Question:
I have been trying to the sql query for the columns in the red box, any assistance would be helpful.
I tried this query:
'''
SELECT
Employees.LastName,
Employees.FirstName,
Region.RegionDescription
FROM
(
(
(Employees
LEFT JOIN
EmployeeTerritories
ON Employees.EmployeeID = EmployeeTerritories.EmployeeID)
LEFT JOIN
Territories
ON EmployeeTerritories.EmployeeID = Territories.TerritoryID)
LEFT JOIN
Region
ON Territories.RegionID = Region.RegionID
);
'''
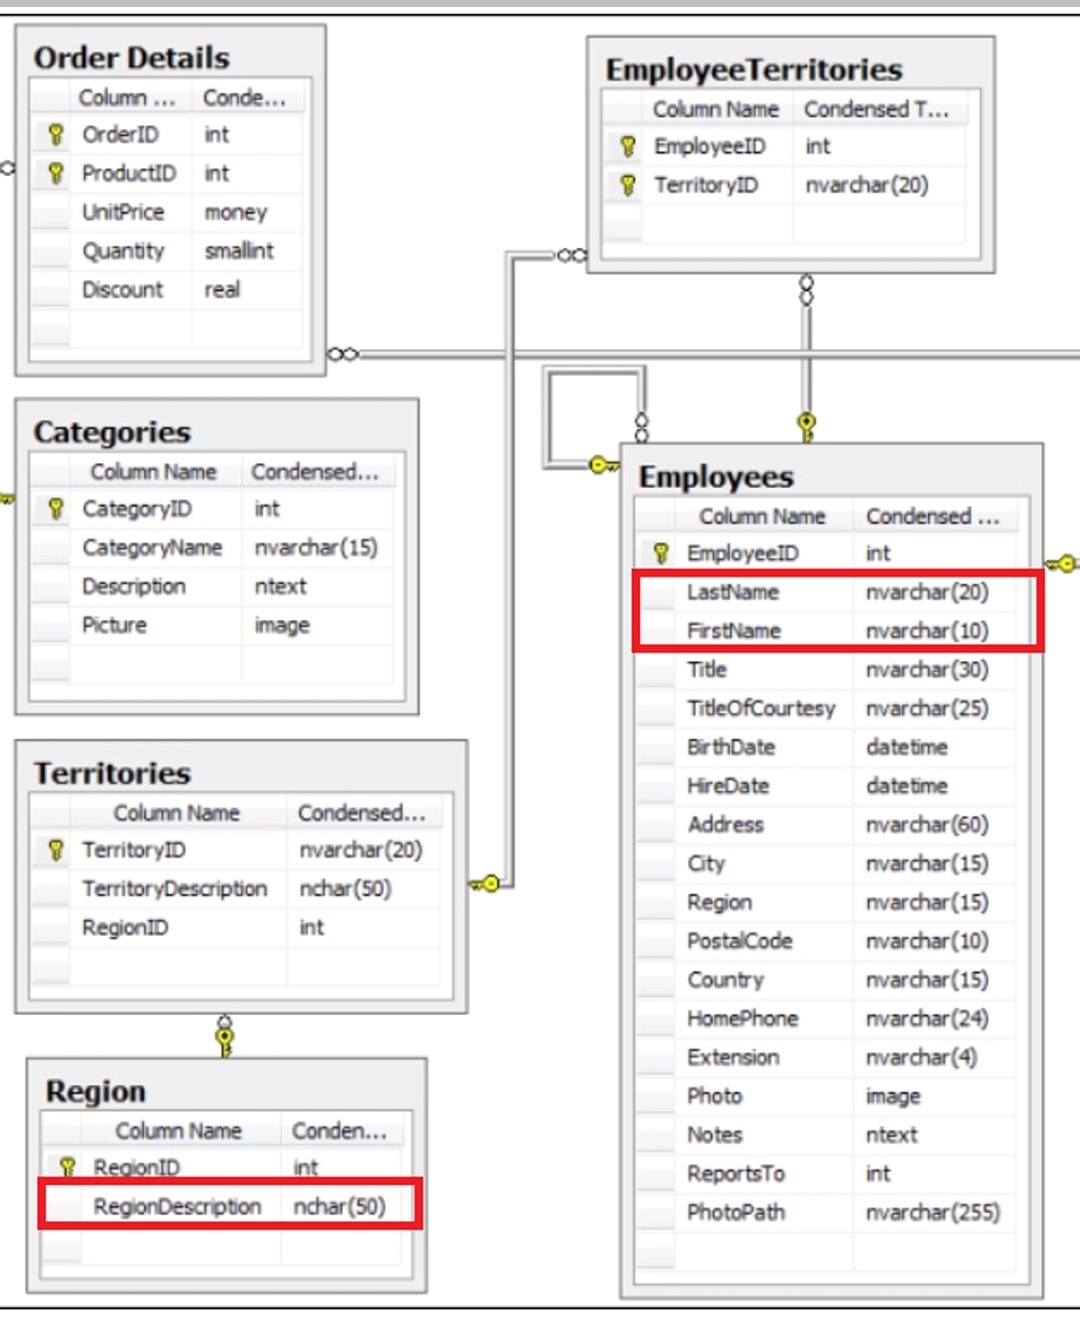
Answer: Your join with Territories was on EmployeeID '(EmployeeTerritories.EmployeeID = Territories.TerritoryID)', but should be on 'EmployeeTerritories.TerritoryID = Territories.TerritoryID'. And removed all the brackets, makes it easier to read. Does this work for you?
'''
SELECT
Employees.LastName,
Employees.FirstName,
Region.RegionDescription
FROM Employees
LEFT JOIN EmployeeTerritories
ON Employees.EmployeeID = EmployeeTerritories.EmployeeID
LEFT JOIN Territories
ON EmployeeTerritories.TerritoryID = Territories.TerritoryID
LEFT JOIN Region
ON Territories.RegionID = Region.RegionID
'''